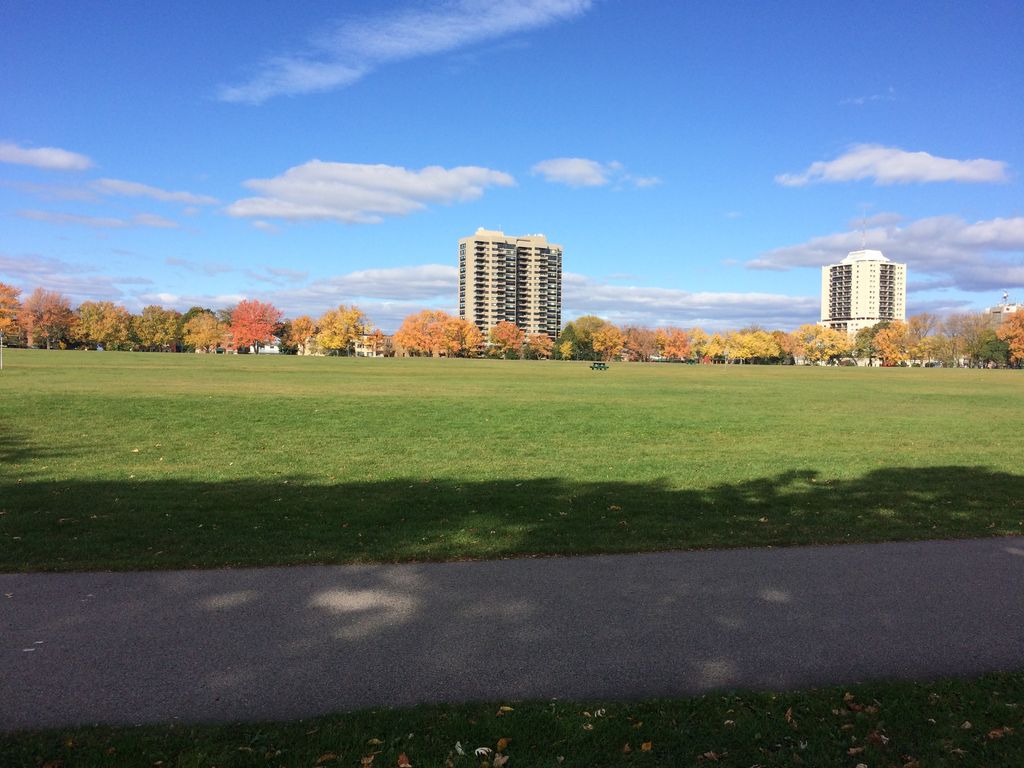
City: quebec_city